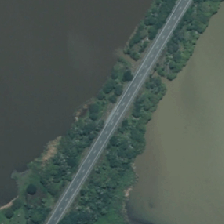
Land cover: lake_pond